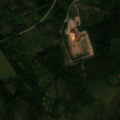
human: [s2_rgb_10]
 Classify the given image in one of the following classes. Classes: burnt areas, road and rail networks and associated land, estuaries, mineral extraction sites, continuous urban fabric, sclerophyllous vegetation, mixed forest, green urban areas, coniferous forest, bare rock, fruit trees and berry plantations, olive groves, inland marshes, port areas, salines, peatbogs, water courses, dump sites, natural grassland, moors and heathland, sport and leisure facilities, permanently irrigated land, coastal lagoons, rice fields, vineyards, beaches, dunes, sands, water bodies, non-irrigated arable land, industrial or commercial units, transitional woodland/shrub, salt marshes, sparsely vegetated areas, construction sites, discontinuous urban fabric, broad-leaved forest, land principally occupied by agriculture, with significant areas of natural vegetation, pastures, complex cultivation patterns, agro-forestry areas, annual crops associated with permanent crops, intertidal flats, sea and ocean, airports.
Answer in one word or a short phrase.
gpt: coniferous forest, mixed forest, transitional woodland/shrub